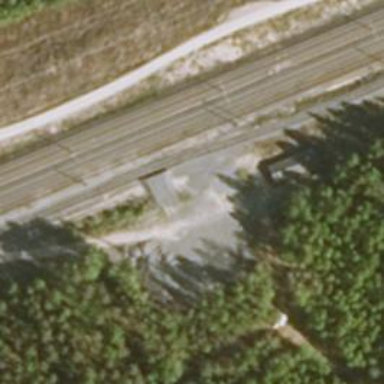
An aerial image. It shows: Site related to railway infrastructure.